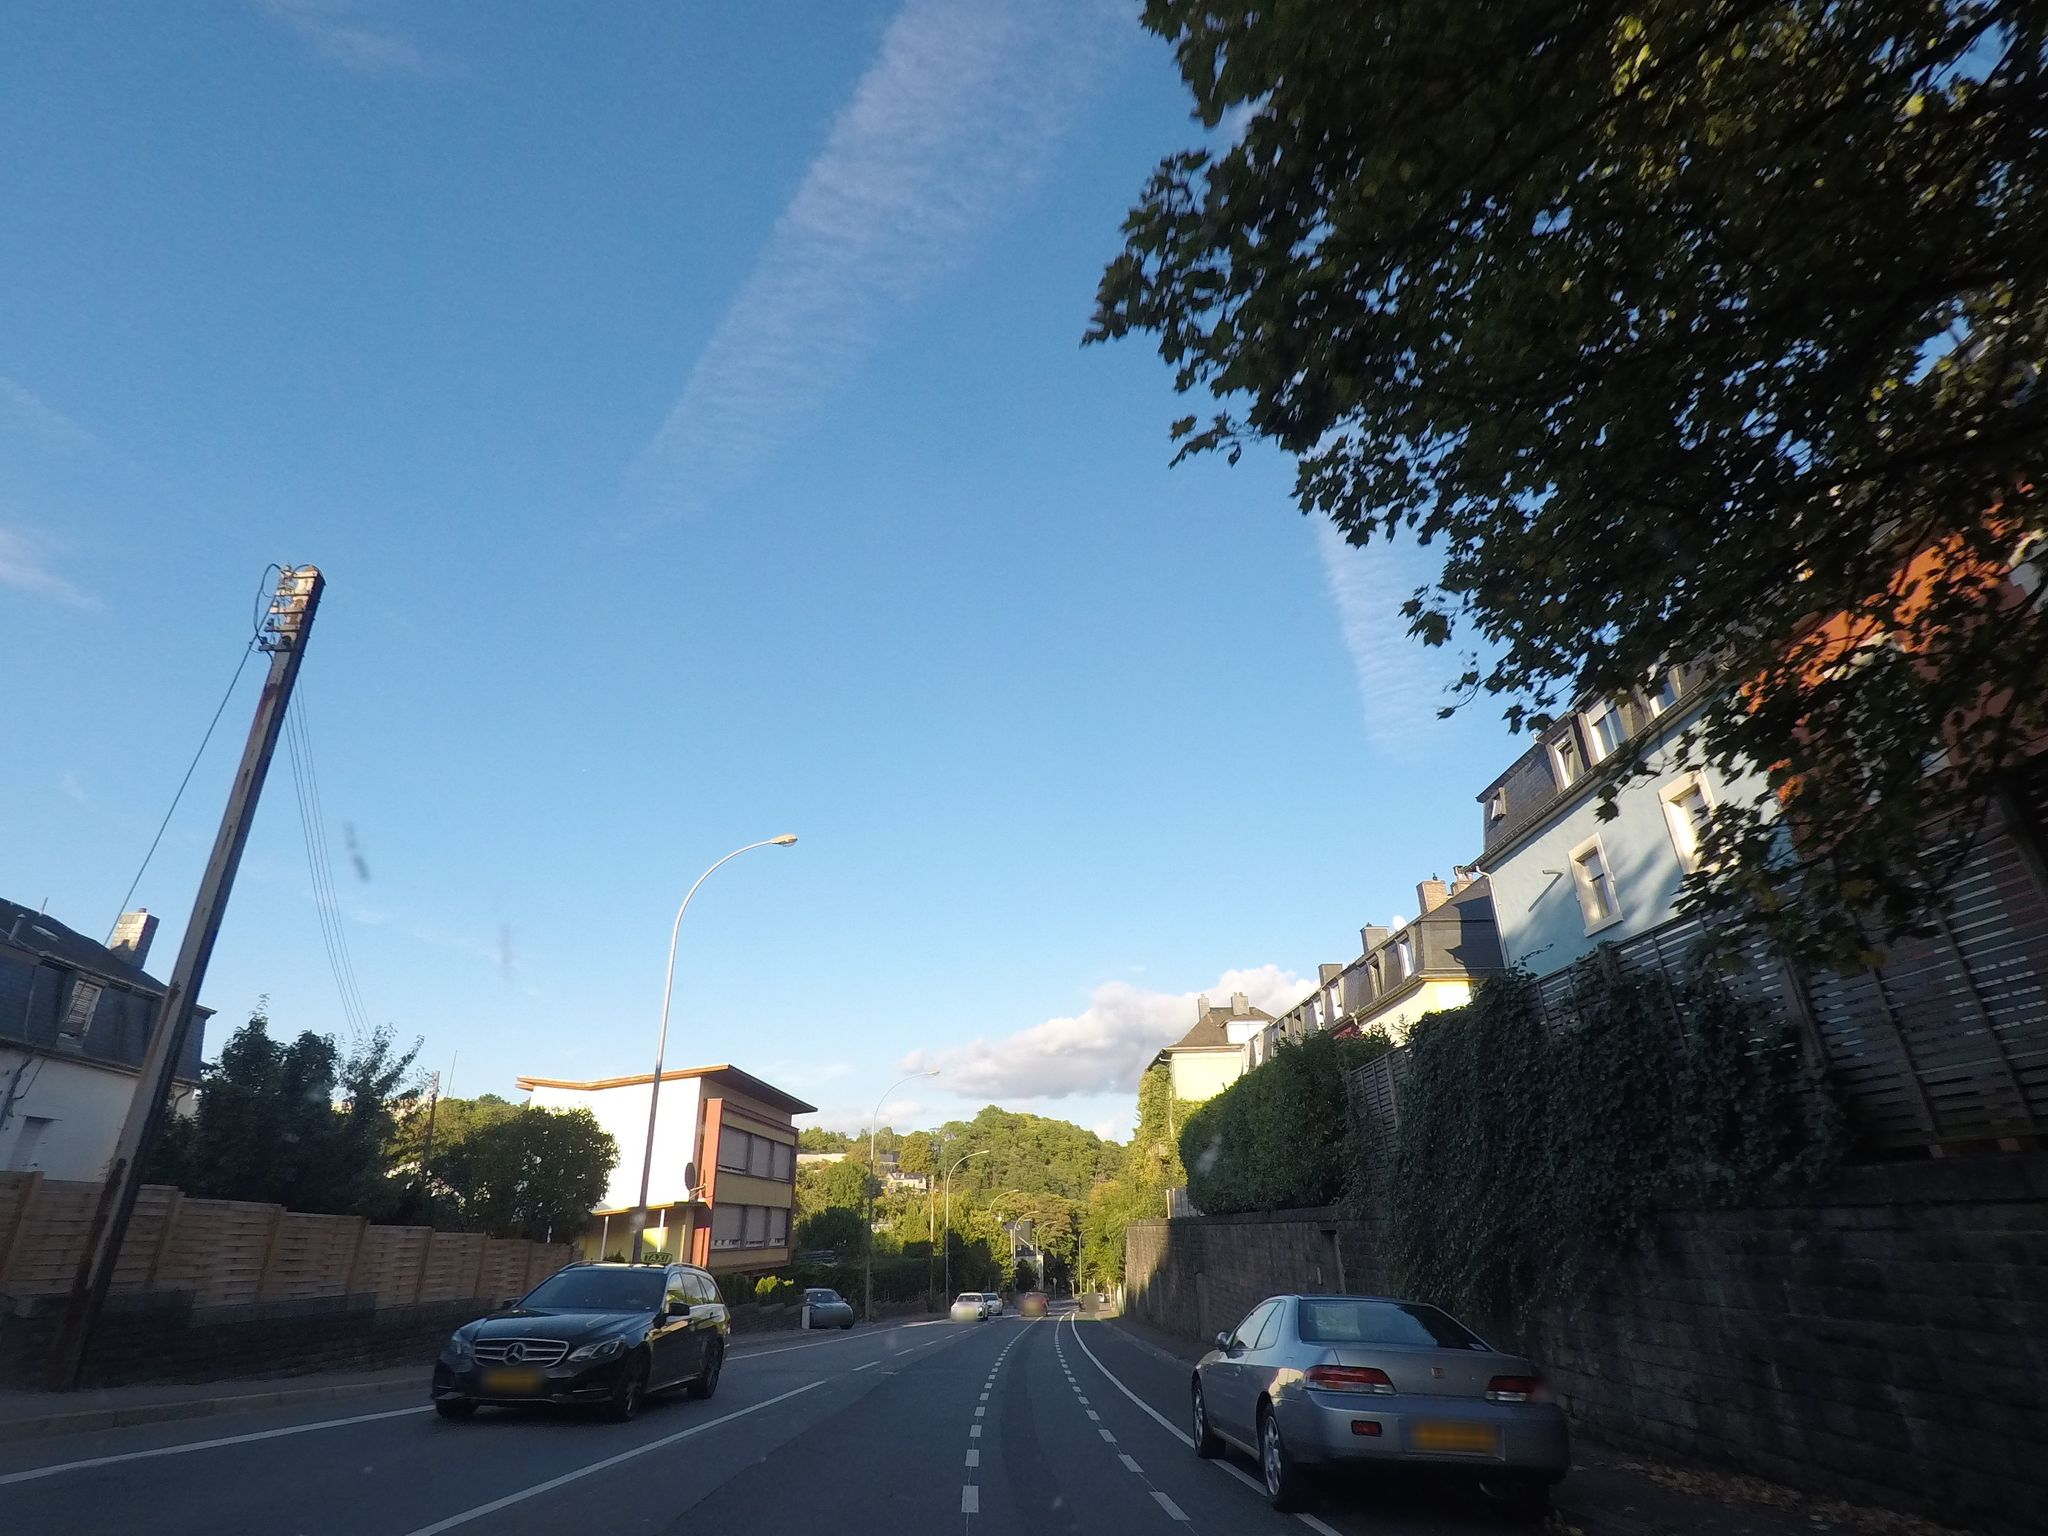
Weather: clear
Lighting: day
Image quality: good
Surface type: driving surface
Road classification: steps, service, footway
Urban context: urban centre
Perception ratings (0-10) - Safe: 3.35, Lively: 6, Beautiful: 5.85, Boring: 1.73, Depressing: 2.98, Wealthy: 4.25